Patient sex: F
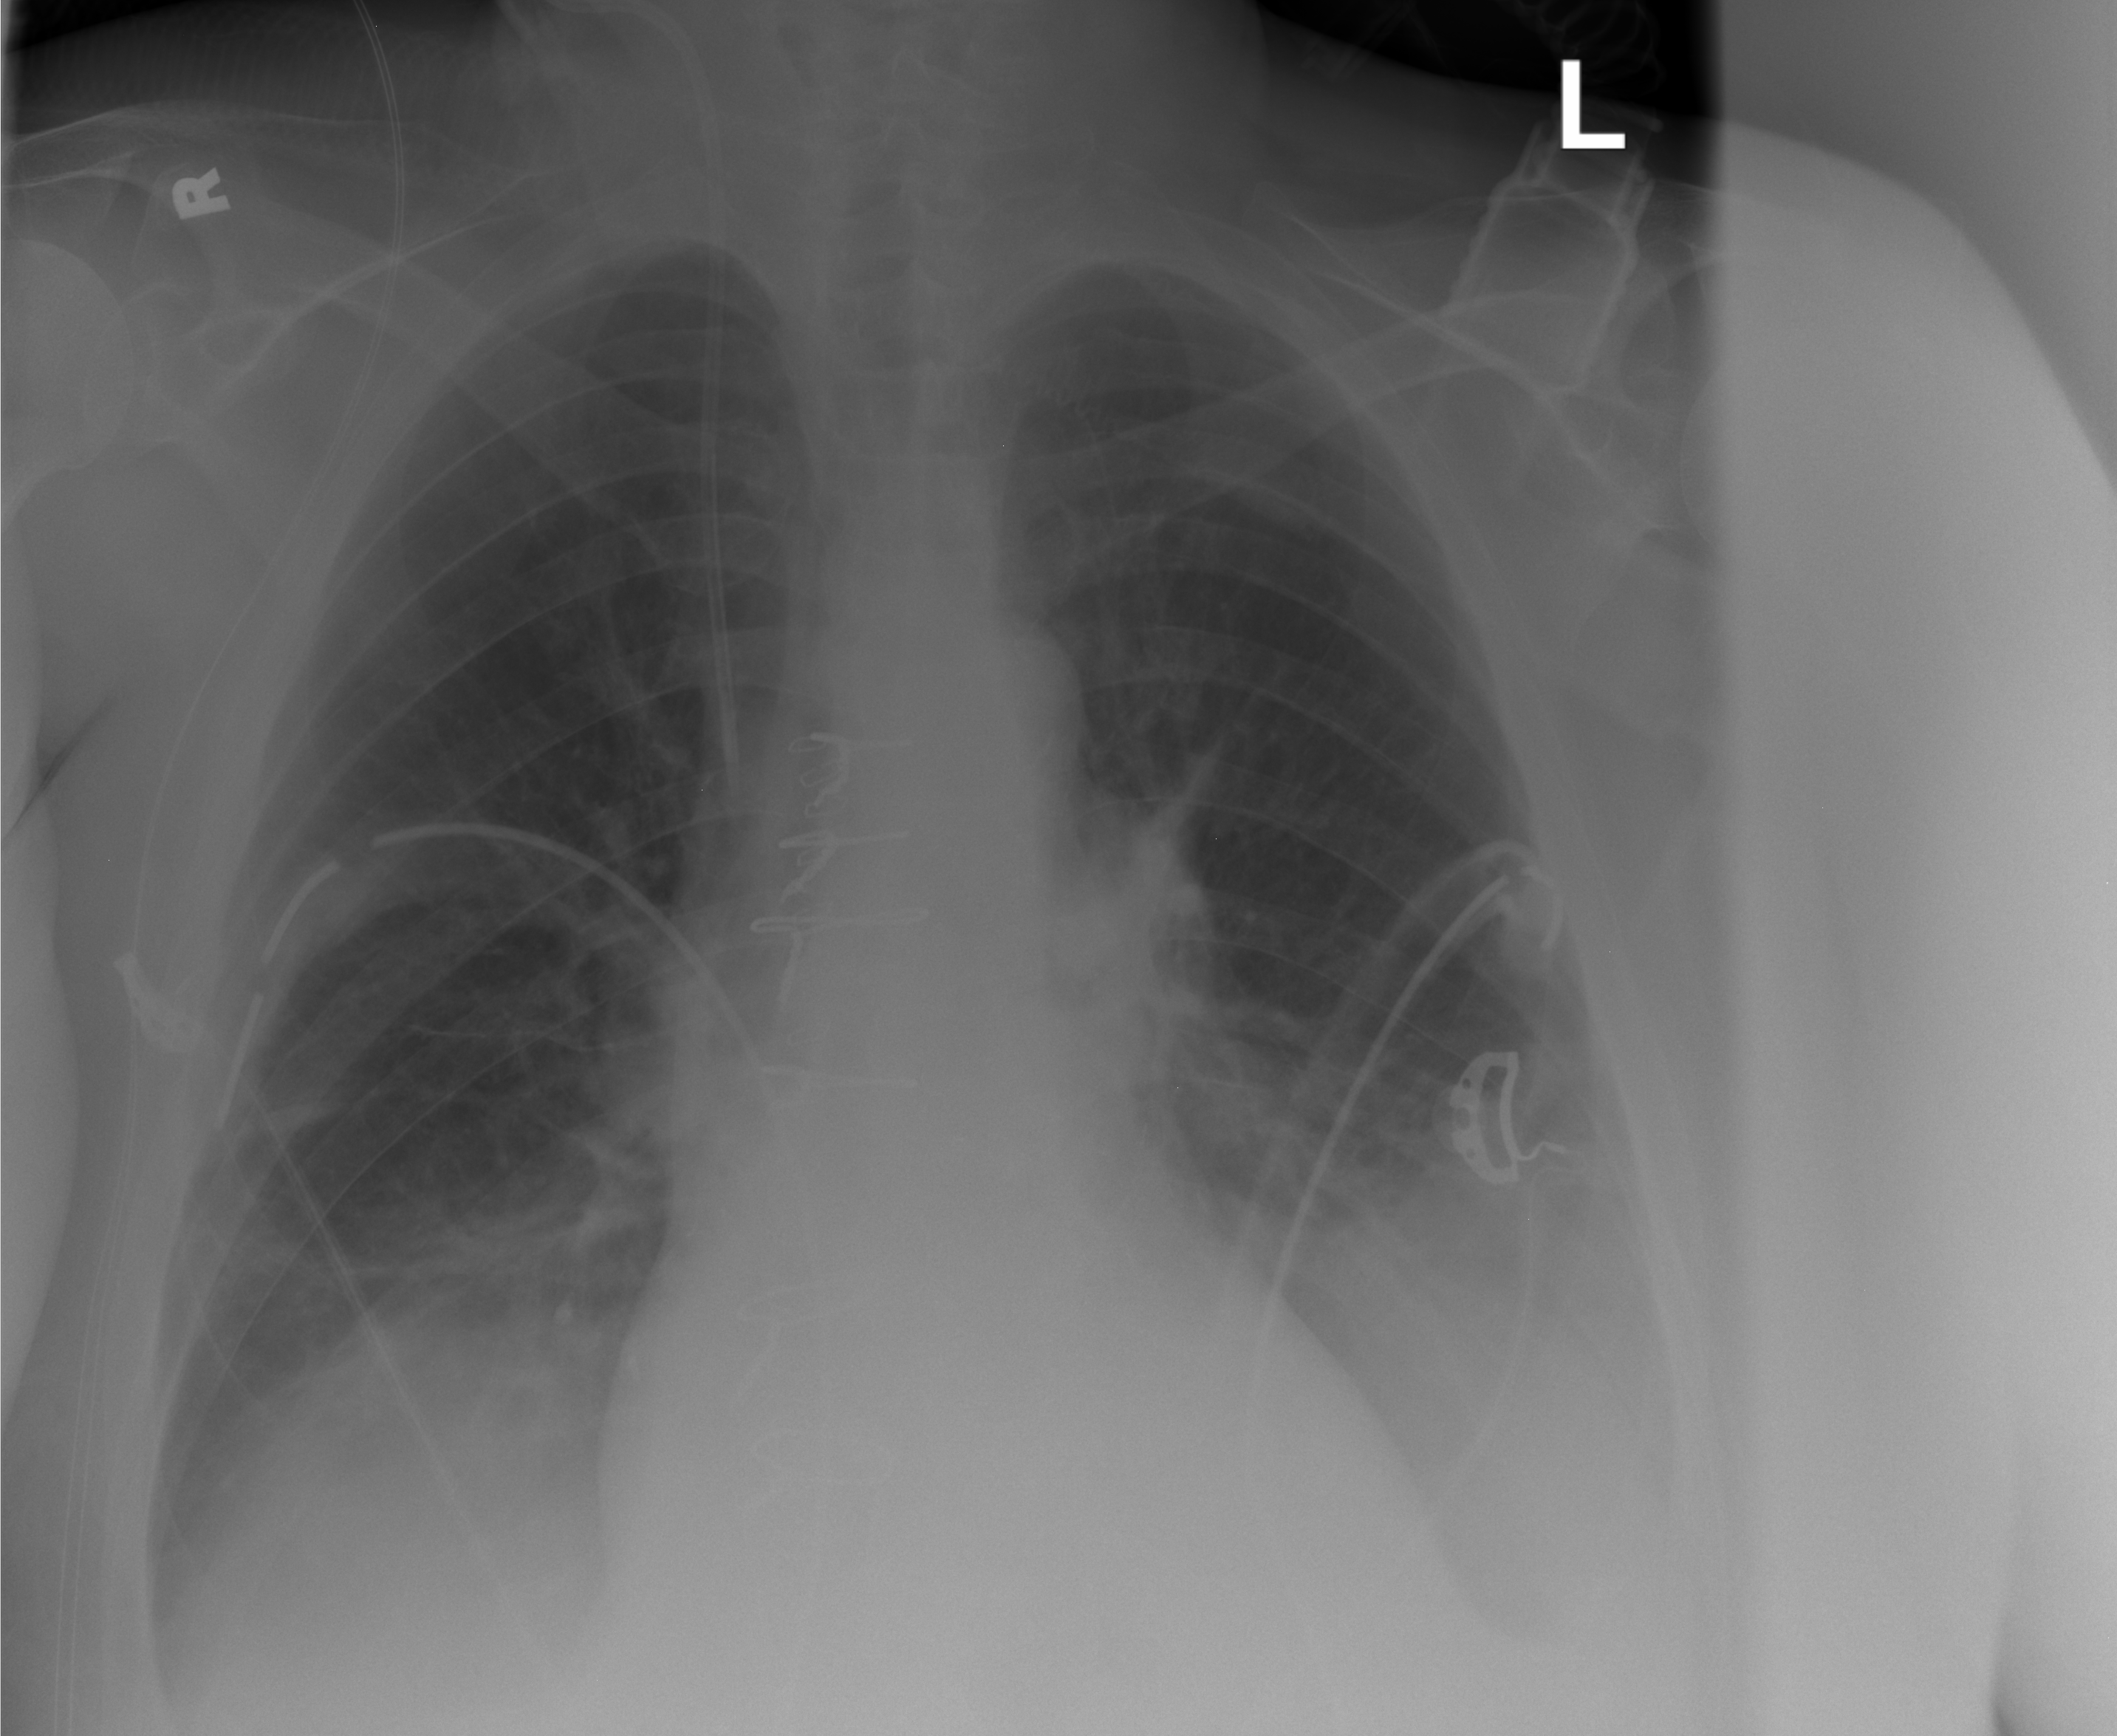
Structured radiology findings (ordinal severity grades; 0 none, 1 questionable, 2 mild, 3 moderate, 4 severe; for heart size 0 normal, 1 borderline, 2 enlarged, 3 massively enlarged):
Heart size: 0
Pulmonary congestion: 0
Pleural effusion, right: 1
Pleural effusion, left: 2
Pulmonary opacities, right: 0
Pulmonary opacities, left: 0
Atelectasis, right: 2
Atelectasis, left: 2